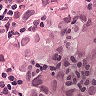
Metastatic tissue present: yes